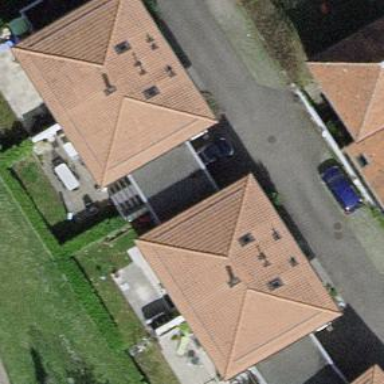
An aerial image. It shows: View of roof of building.